Aerial crown-view tile of a tropical tree (Barro Colorado Island, Panama), acquired 20240716:
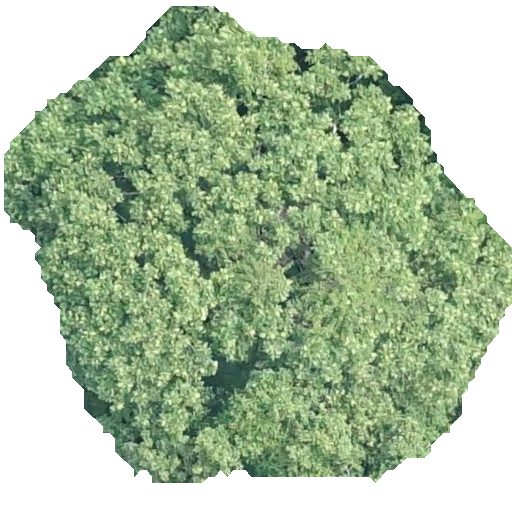
Species: Dipteryx oleifera
GBIF accepted scientific name: Dipteryx oleifera
Crown area: 270.567 m²